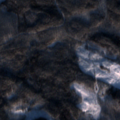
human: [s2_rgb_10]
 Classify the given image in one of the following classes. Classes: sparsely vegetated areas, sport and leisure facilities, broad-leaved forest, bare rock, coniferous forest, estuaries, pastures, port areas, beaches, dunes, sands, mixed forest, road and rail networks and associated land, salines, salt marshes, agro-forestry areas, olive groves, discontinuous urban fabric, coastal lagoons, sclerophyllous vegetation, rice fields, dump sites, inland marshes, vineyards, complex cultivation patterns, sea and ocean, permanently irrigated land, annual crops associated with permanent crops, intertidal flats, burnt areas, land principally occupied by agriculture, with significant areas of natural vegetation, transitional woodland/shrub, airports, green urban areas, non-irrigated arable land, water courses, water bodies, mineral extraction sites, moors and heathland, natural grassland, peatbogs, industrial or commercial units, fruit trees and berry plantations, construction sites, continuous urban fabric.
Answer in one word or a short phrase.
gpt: coniferous forest, mixed forest